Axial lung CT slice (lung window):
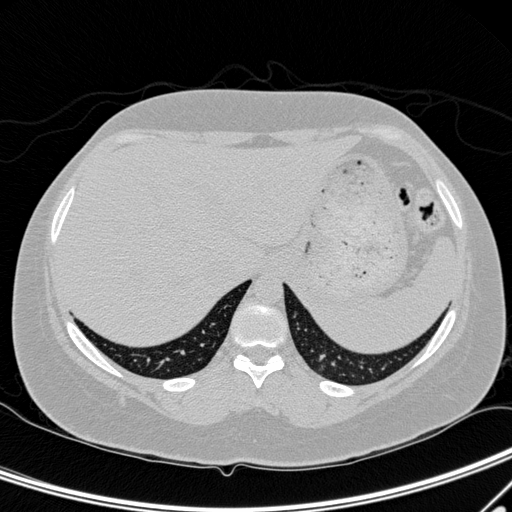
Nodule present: no